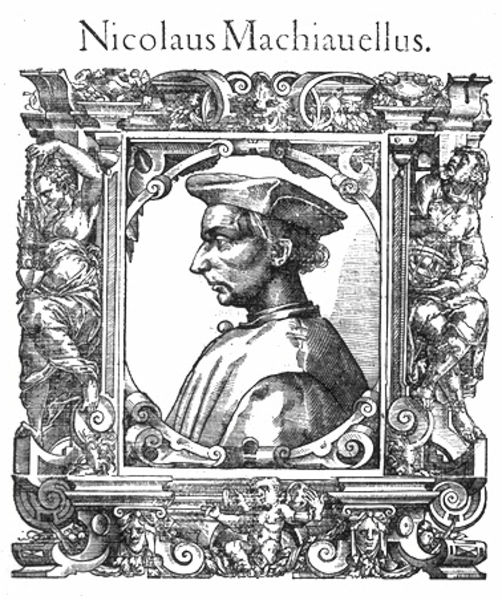
Titel: Bildnis des Niccolò Machiavelli
Künstler: Tobias Stimmer
Institution: (Seriendruck)
Schlagwörter: kopf, mann, schatten, umhang, weiß, frauen, brust, frau, grau, hut, köpfe, licht, mund, männer, nase, ohr, profil, schwarz, skizze, stirn, zeichnung, blick, haube, ornament, alt, gesichter, kappe, mütze, falten, gesicht, kragen, rahmen, bild, bildnis, portrait, porträt, auge, gewand, haare, mantel, adel, kaufmann, blatt, kinn, knopf, locken, oval, rund, engel, putte, putto, schrift, seitlich, grafik, graphik, silhouette, figuren, spitz, ornamente, verzierung, foto, waage, buch, medaillon, druck, schwarz-weiss, stich, lithografie, seite, illustration, kugel, buchdruck, verziert, schnörkel, talar, skulpturen, voluten, prinz, rechteckig, gelehrter, löwe, volute, schnecken, kupferstich, globus, welt, putti, grotesk, wissenschaft, verziehrung, frühe neuzeit, neuzeit, italiener, nikolaus, nach unten, verwaschen, rollwerk, soutane, fotmen, buchkunst, nicolaus, machiavelli, macciavelli, machiauellus, nikolaus macchiavelli, proifil, macchiavelli, 16.jh., nicolaus machiauellus, machiavellus